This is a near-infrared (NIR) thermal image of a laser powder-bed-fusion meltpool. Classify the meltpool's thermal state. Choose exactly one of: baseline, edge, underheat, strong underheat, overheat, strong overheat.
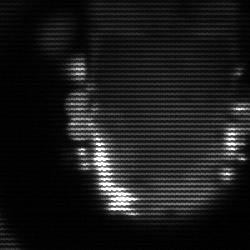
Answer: baseline